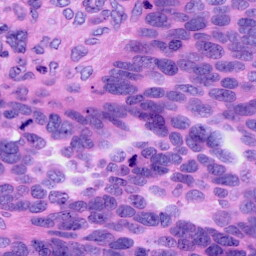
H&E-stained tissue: Ovarian